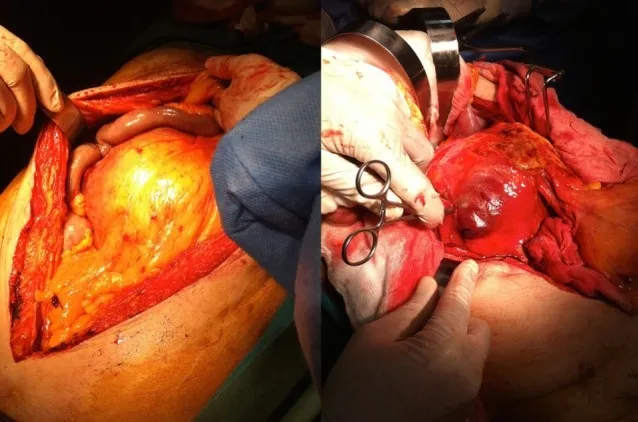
The patient received a laparotomy (left figure) and a large retroperitoneal hematoma was identified (right figure).
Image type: medical_photograph (other_medical_photograph)